Question: I am attempting to achieve a result similar to:

Where contacts might or might not have email addresses or other profile information. Is it possible to achieve the majority of it through XML or does it all need to be done through Java?
Here is the pseudocode that I imagine would be a solution:
if (contact.hasPhoneNumber)
foreach number in contact
inflate r.layout.contact_number
settext phonenumber textview
add view to layout
Is there a smarter approach?
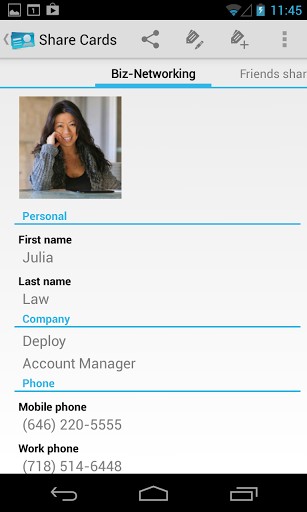
Answer: This was solved by having the following:
'''
<ScrollView
android:layout_width="fill_parent"
android:layout_height="fill_parent"
android:id="@+id/contactContent"
android:layout_below="@+id/profile_background">
<LinearLayout android:orientation="vertical" android:id="@+id/c_detail_content_main" android:paddingBottom="50.0dip" android:layout_width="fill_parent" android:layout_height="wrap_content">
<LinearLayout android:orientation="vertical" android:visibility="gone" android:id="@+id/c_detail_birthday_layout" android:layout_width="fill_parent" android:layout_height="wrap_content" android:layout_marginTop="20.0dip">
</LinearLayout
</ScrollView>
'''
And the following code:
'''
if (this.contact.hasPhoneNumber())
{
LinearLayout phoneNumberContent = (LinearLayout) view.findViewById(R.id.c_detail_phone_layout);
phoneNumberContent.setVisibility(View.VISIBLE);
for (PhoneNumber number : this.contact.getPhoneNumbers())
{
LinearLayout tempNumberContent = new LinearLayout(this.getActivity().getApplicationContext());
TextView type = new TextView(this.getActivity().getApplicationContext());
TextView phoneNo = new TextView(this.getActivity().getApplicationContext());
type.setWidth(LayoutTools.getDPMeasurement(this.getActivity(), 85));
phoneNo.setText(number.getNumber());
tempNumberContent.addView(type);
tempNumberContent.addView(phoneNo);
phoneNumberContent.addView(tempNumberContent);
}
}
'''